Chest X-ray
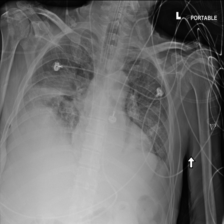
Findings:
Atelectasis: negative
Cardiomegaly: negative
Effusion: negative
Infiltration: negative
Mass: negative
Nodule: negative
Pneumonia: negative
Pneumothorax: negative
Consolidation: negative
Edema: negative
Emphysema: negative
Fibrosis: negative
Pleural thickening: negative
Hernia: negative